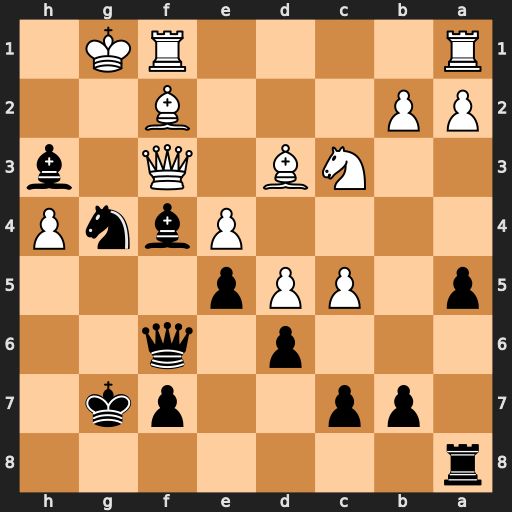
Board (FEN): r7/1pp2pk1/3p1q2/p1PPp3/4PbnP/2NB1Q1b/PP3B2/R4RK1
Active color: b
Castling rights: -
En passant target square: -
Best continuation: Bh2+ Kh1 Qxf3#